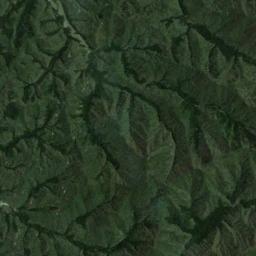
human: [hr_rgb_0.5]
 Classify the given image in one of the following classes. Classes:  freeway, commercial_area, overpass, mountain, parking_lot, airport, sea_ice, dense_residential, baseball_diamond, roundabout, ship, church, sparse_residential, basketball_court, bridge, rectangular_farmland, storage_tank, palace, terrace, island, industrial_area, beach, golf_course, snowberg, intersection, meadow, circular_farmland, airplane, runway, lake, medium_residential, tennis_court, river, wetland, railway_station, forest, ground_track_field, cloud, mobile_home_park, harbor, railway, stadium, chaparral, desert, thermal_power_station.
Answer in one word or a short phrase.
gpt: mountain